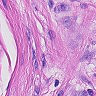
Metastatic tissue present: yes